Aerial crown-view tile of a tropical tree (Barro Colorado Island, Panama), acquired 20250217:
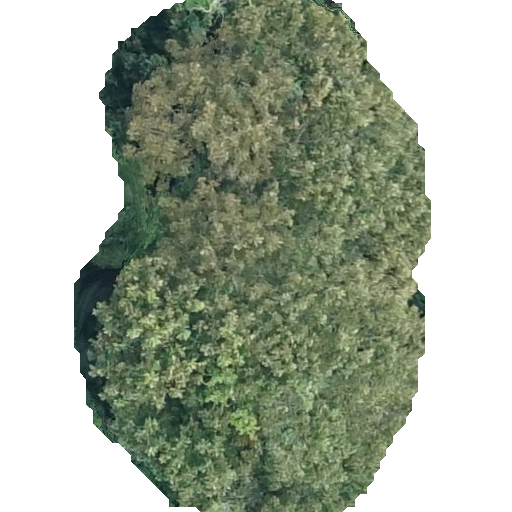
Species: Dipteryx oleifera
GBIF accepted scientific name: Dipteryx oleifera
Crown area: 228.365 m²